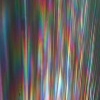
Label: sunburn